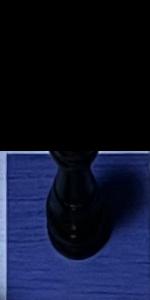
Label: Rook_Black